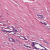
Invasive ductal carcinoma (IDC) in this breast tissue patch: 1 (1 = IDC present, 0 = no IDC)